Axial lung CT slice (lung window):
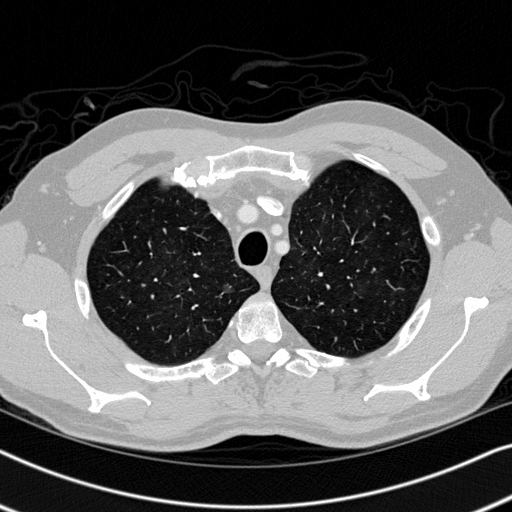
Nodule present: yes
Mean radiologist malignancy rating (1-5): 2.5